Question: So, I have a search bar and drop down menu:
'''
<input placeholder="Name Search" name="sp_name" id="sp_name" class="btn-block"/>
<input type="submit" id="sp_search_submit" class="btn" value="Search">
'''
and
'''
<select name="sp_name" id="sp_name" class="input-small btn-block">
<option value="" type="text"><?php _e('All Names', 'my_site') ?></option>
<option value="Steve" <?php selected('Steve', isset($_GET['sp_name']) ? $_GET['sp_name'] : ''); ?>>Steve</option>
<option value="Mike" <?php selected('Mike', isset($_GET['sp_name']) ? $_GET['sp_name'] : ''); ?>>Mike</option>
<option value="Sean" <?php selected('Sean', isset($_GET['sp_name']) ? $_GET['sp_name'] : ''); ?>>Sean</option>
</select>
'''
Now, both the "Name Search" bar and dropdown menu have same id of '"sp_name"'.
In other words, you will get results either by inputting the name or selecting one of the options.
However these are two separate parts and it takes up spaces as shown below in the image.
I am trying to add the dropdown menu as a part of the input search bar as shown below.

So, you can either choose to type the name or select from one of the choices from one single bar.
I tried to put the '<input>' as one of the '<select>' option, but it didn't work.
How can I achieve this?
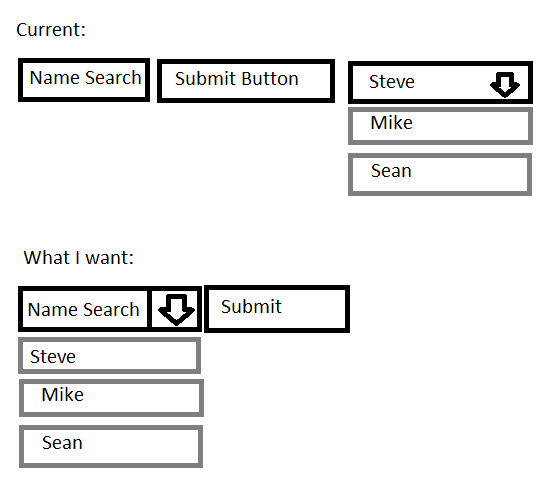
Answer: Try This;
You can use following reference mention at below:
<URL>
<URL>
'''
<html>
<head>
<base href="http://demos.telerik.com/kendo-ui/autocomplete/index">
<style>html { font-size: 12px; font-family: Arial, Helvetica, sans-serif; }</style>
<title></title>
<link rel="stylesheet" href="http://cdn.kendostatic.com/2015.2.624/styles/kendo.common-material.min.css" />
<link rel="stylesheet" href="http://cdn.kendostatic.com/2015.2.624/styles/kendo.material.min.css" />
<script src="http://cdn.kendostatic.com/2015.2.624/js/jquery.min.js"></script>
<script src="http://cdn.kendostatic.com/2015.2.624/js/kendo.all.min.js"></script>
</head>
<body>
<select id="Soptions" style="visibility: hidden">
<option value="Steve" <?php selected('Steve', isset($_GET['sp_name']) ? $_GET['sp_name'] : ''); ?>Steve</option>
<option value="Mike" <?php selected('Mike', isset($_GET['sp_name']) ? $_GET['sp_name'] : ''); ?>Mike</option>
<option value="Sean" <?php selected('Sean', isset($_GET['sp_name']) ? $_GET['sp_name'] : ''); ?>Sean</option>
</select>
<script type="text/javascript">
var texts = [];
var sel = document.getElementById('Soptions');
for (var i=0, n=sel.options.length;i<n;i++) {
if (sel.options[i].text) texts.push(sel.options[i].text);
}
</script>
<div id="example">
<div>
<h4>Choose User Name:</h4>
<input id="User" style="width: 25%;" />
</div>
<script>
$(document).ready(function () {
$("#User").kendoAutoComplete({
dataSource: texts,
filter: "startswith",
placeholder: "Select Name...",
separator: " "
});
});
</script>
</div>
</body>
</html>
'''